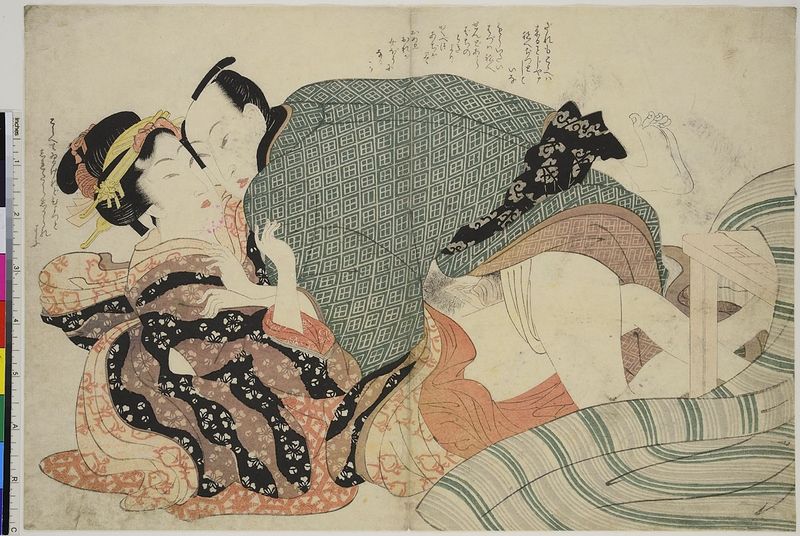
Künstler: Keisai Eisen
Standort: Hamburg
Institution: Museum für Kunst und Gewerbe Hamburg
Schlagwörter: holzschnitt, sex, druckgraphik, druckgrafik, liebespaar, liebende, zeit, farbholzschnitt, geschlechtsverkehr, edo, koitus, reproduktionen, druckerzeugnisse, shunga, chinesen, bett, mann, frau, tücher, tisch, mäntel